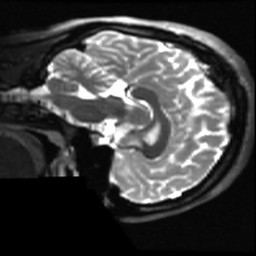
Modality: T2w
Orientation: sagittal
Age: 21
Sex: female
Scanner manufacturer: ge
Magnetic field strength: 3 T
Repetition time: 8.947 s
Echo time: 0.09798 s